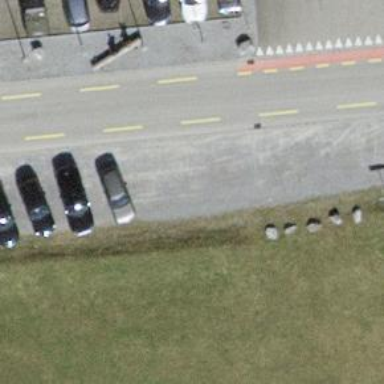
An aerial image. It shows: Unpaved surface parking area.